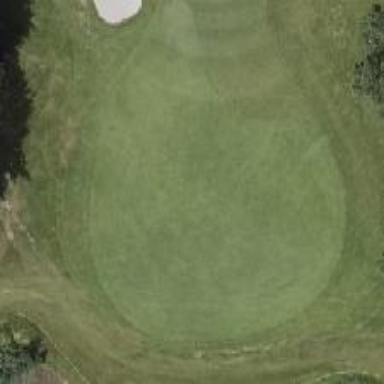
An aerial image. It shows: Golf fairway in the image.